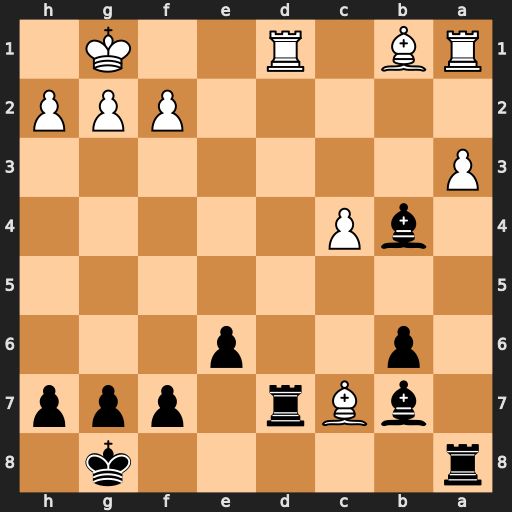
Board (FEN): r5k1/1bBr1ppp/1p2p3/8/1bP5/P7/5PPP/RB1R2K1
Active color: b
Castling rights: -
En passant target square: -
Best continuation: Rxd1#